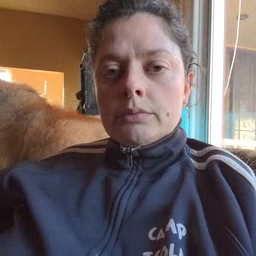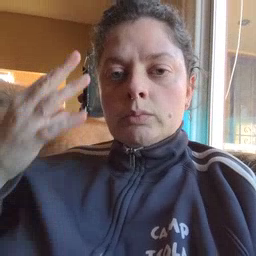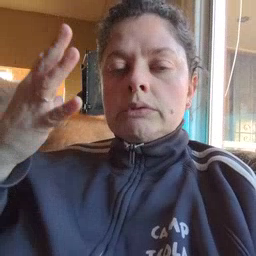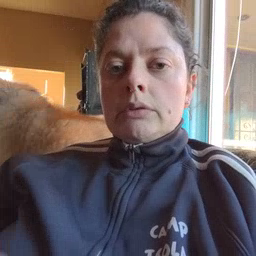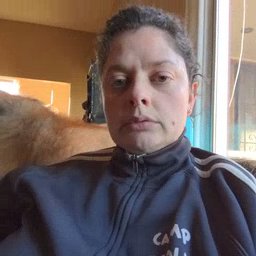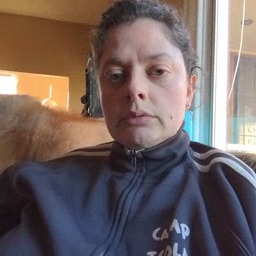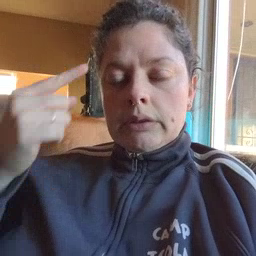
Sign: outside